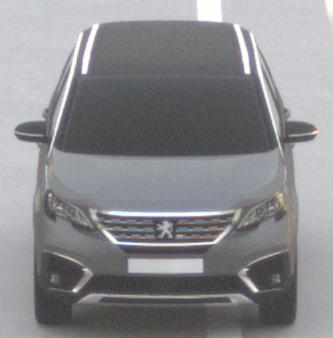
Make: Peugeot
Model: 5008 1.2 PureTech 130 Active
Detailed model: 5008 (II) (03/17 - 09/20)
Model produced from: 2017/03
Model produced until: 2018/07
Doors: 5
Color: gray
Road condition: dry road
Daytime: sunrise or sunset
Contrast: low contrast